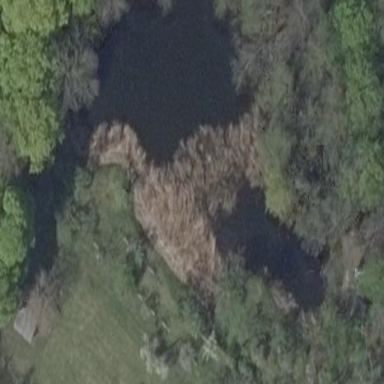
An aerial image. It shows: Pond with natural water.